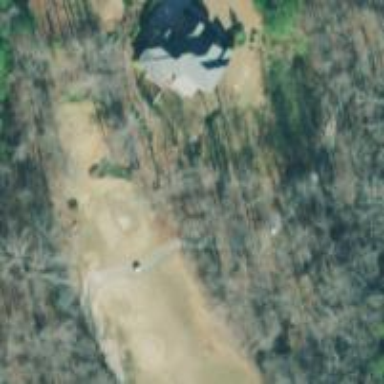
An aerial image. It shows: Service road designated as golf cart path.